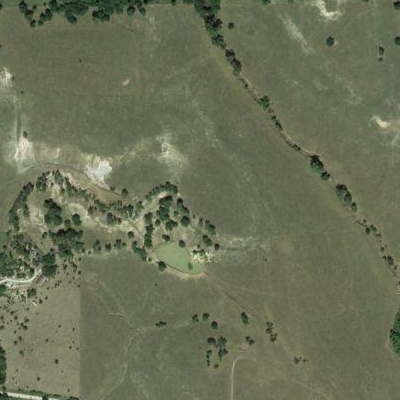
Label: Grass